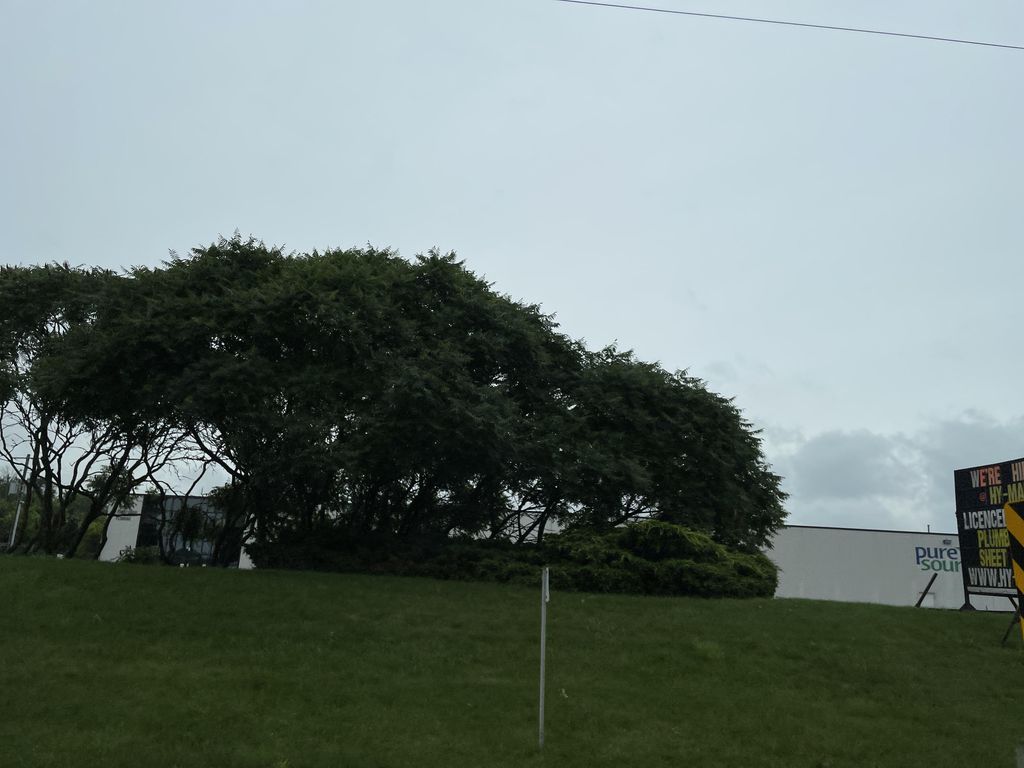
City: kitchener-waterloo